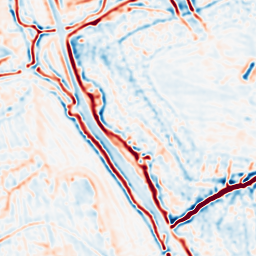
Category: multiscale
Decomposition family: log
Decomposition parameters: sigma: 2
Upsampling method: sinc_blackman
Upsampling parameters: scale: 2
kernel_size: 16
Upsampling scale: 2